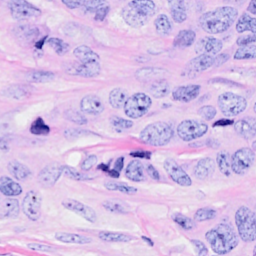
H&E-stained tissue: Breast